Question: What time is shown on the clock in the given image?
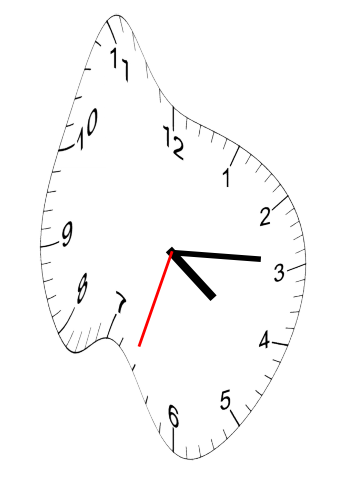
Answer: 04:14:33